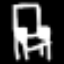
Label: chair